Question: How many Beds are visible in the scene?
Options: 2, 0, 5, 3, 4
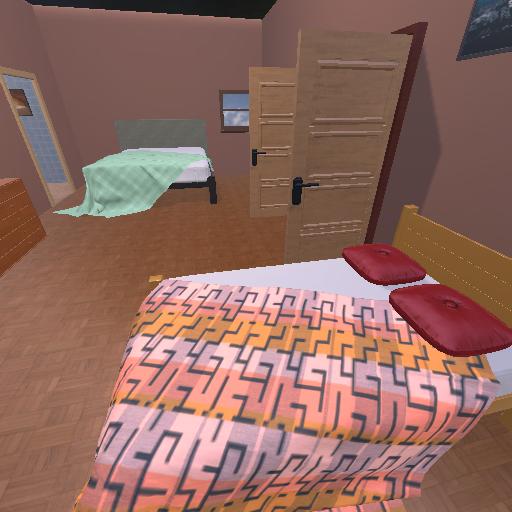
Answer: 2